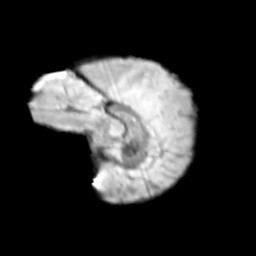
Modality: T2w
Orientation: sagittal
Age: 9
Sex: female
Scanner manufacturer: siemens
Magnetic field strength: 3 T
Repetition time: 3.8 s
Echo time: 0.07 s